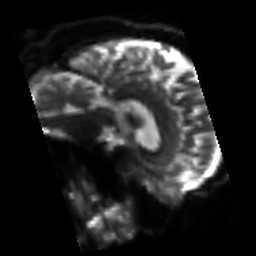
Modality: sbref
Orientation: sagittal
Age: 63
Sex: male
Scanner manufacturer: siemens
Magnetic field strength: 3 T
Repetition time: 3.2 s
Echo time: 0.081 s